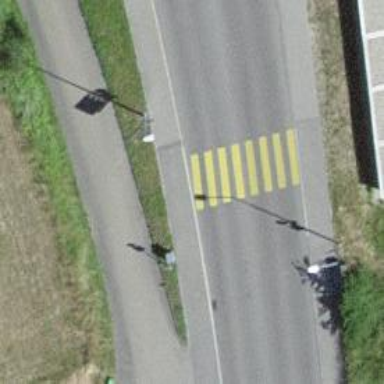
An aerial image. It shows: Uncontrolled zebra crossing with notable zebra markings.